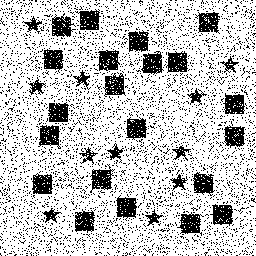
Squares: 21
Triangles: 0
Stars: 11
Total shapes: 32